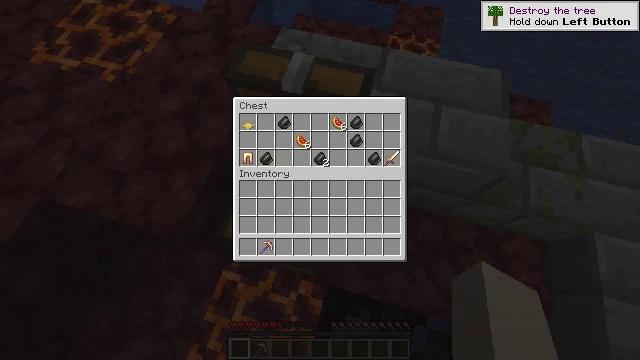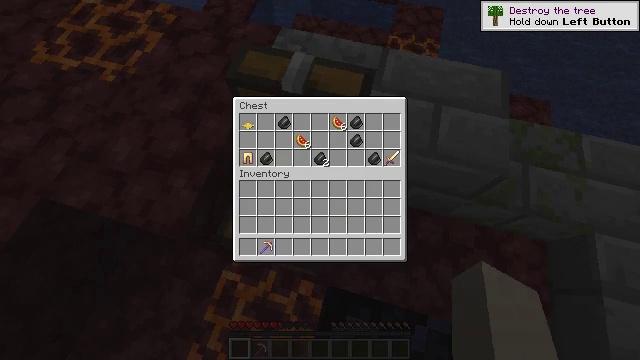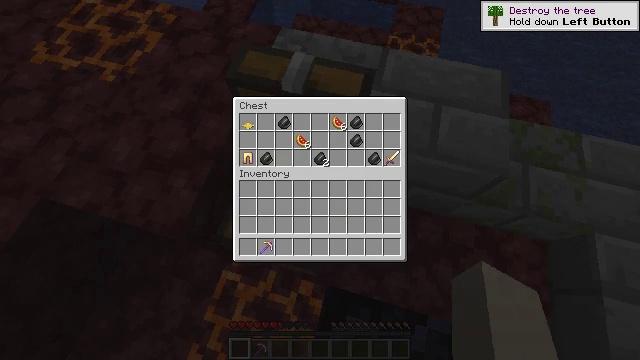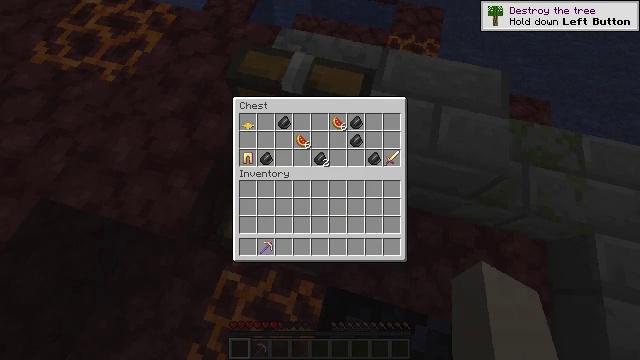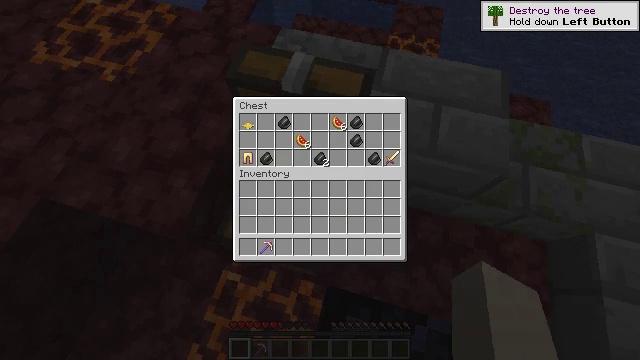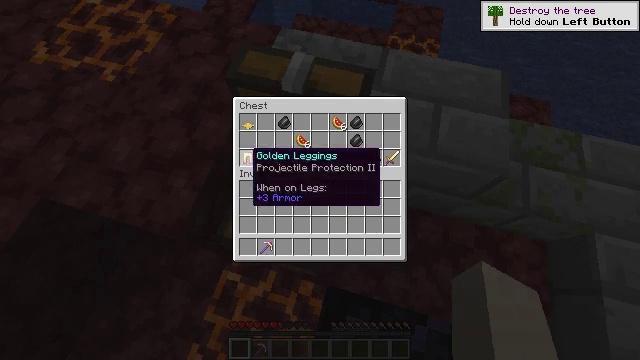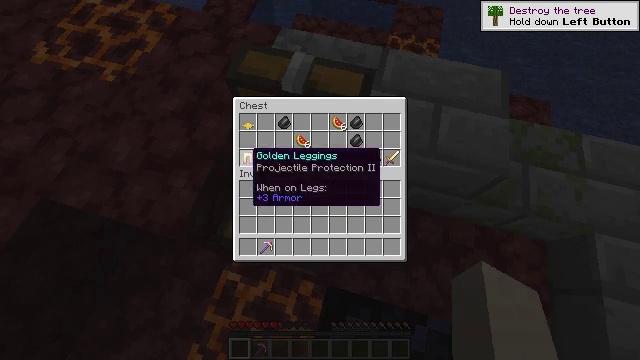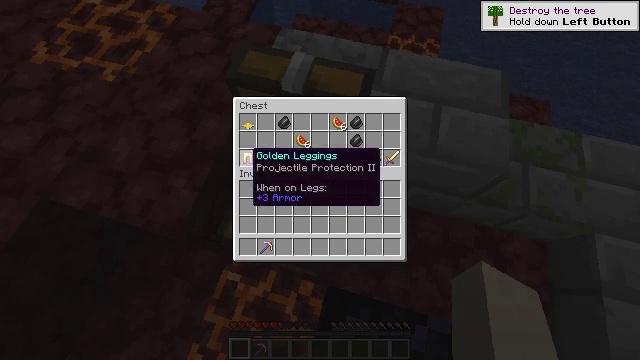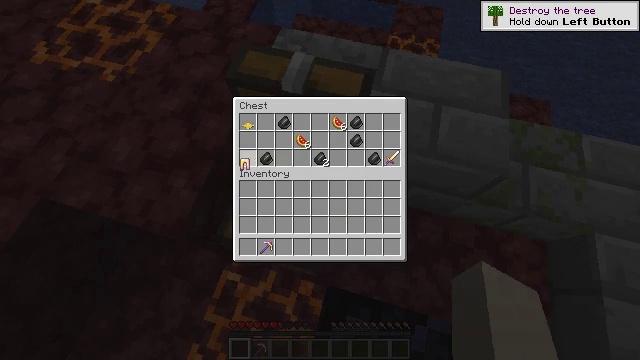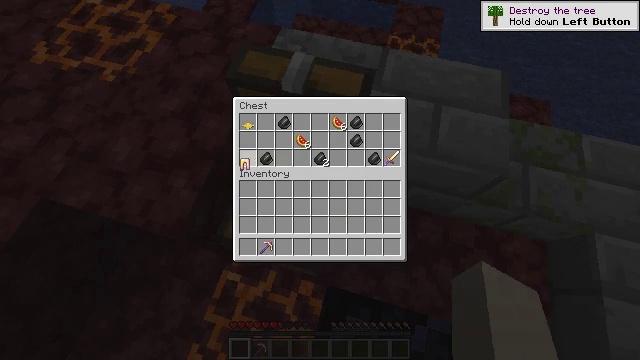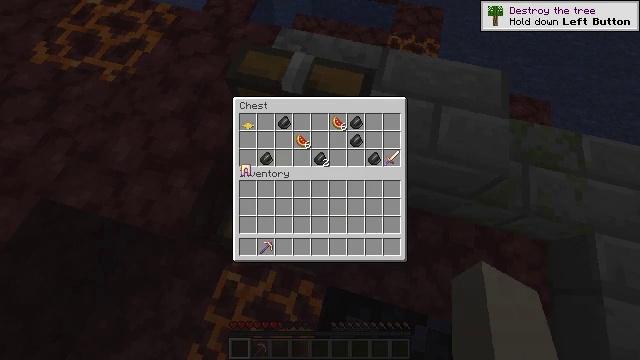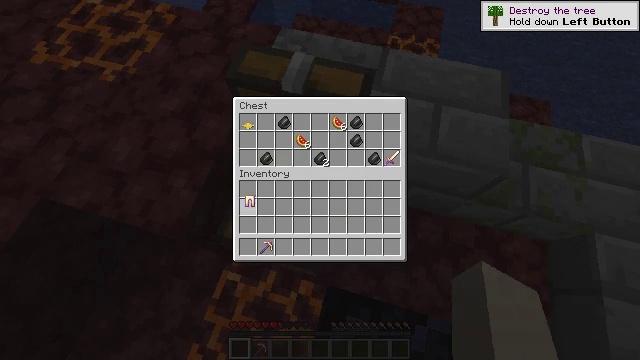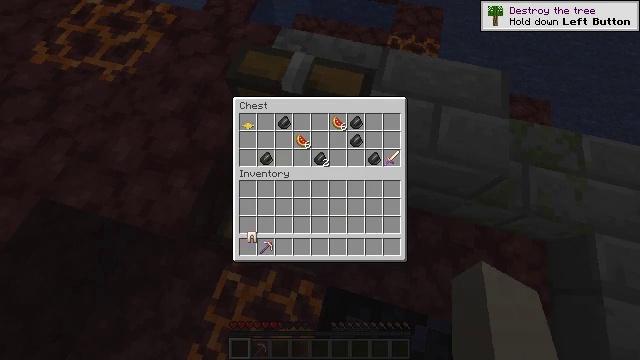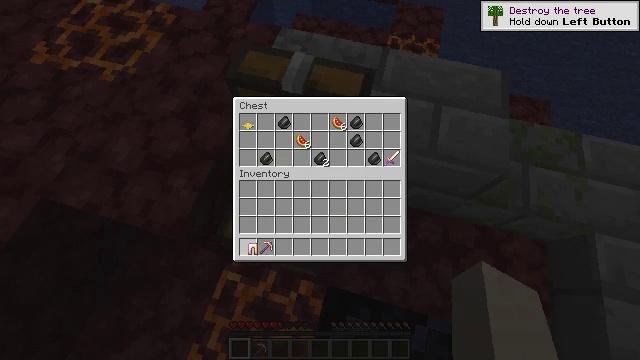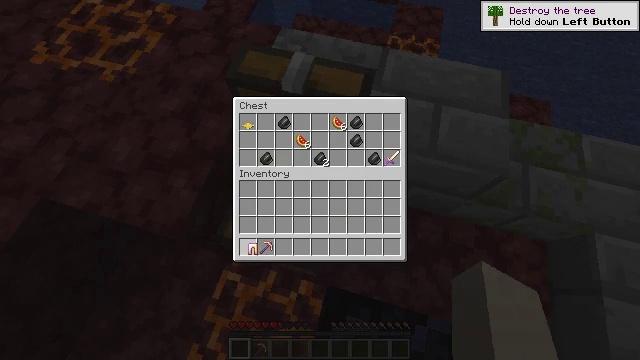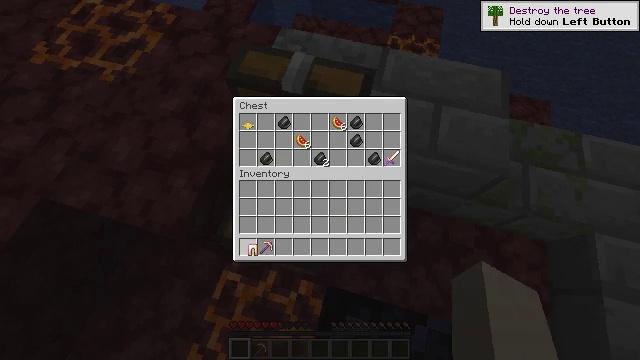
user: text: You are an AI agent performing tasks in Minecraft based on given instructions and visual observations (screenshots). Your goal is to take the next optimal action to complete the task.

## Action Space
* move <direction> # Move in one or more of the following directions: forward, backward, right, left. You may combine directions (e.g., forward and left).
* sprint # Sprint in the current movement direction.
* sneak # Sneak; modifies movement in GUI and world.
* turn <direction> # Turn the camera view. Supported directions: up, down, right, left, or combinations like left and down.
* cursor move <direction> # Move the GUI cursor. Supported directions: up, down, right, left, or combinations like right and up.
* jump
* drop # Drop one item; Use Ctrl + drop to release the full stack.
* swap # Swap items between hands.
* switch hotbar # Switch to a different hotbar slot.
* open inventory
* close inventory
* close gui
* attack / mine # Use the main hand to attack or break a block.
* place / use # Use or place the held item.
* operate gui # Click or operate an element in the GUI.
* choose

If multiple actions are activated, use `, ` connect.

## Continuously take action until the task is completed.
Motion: motion action
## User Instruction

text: Hunt animals.
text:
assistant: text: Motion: no_op
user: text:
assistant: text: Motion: no_op
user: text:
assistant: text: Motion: no_op
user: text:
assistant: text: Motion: no_op
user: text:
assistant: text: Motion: no_op
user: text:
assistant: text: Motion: no_op
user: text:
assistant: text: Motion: no_op
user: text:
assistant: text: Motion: attack / mine
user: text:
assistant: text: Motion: attack / mine
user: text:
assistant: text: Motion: attack / mine
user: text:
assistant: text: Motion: turn down
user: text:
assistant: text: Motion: turn down
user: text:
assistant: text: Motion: turn down
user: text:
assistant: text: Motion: no_op
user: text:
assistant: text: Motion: no_op
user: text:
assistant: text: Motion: no_op
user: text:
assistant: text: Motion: no_op
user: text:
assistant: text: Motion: no_op
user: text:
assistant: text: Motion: no_op
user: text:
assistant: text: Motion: no_op
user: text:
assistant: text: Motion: no_op
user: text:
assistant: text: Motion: no_op
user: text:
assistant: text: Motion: attack / mine
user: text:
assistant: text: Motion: attack / mine
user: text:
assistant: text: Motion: attack / mine
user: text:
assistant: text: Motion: attack / mine
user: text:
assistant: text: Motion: no_op
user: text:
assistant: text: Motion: no_op
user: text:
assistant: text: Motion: no_op
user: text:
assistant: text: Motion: no_op